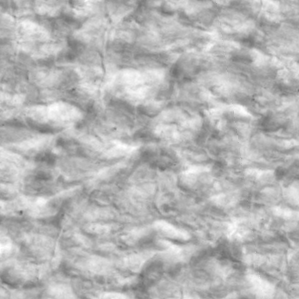
Label: non_frost